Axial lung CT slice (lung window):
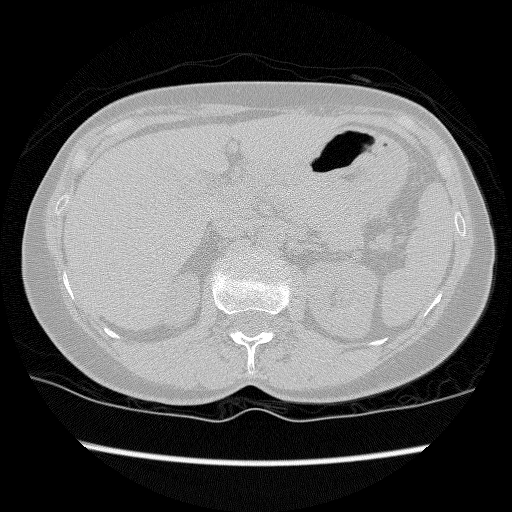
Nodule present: no